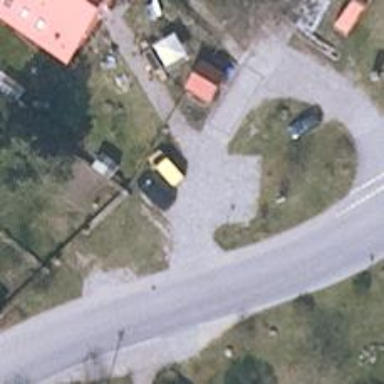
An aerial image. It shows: Driveway leading to service road.